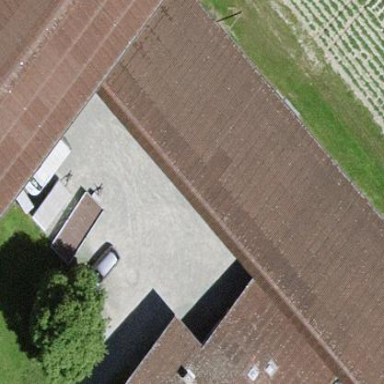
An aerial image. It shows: Farm building.